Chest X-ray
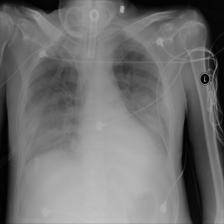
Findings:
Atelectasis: negative
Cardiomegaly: negative
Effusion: negative
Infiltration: negative
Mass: negative
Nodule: negative
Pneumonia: negative
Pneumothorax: negative
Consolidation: positive
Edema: negative
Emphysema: negative
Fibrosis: negative
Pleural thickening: negative
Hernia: negative